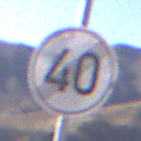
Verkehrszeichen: EndeGeschwindigkeit40
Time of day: MorningAfternoon
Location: Outdoor (Nature)
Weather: Clear
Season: NotSpecified
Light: Natural